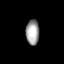
Tissue: lung
Cell type: Epithelial cells
Senescence score: 0.5768
Nuclear area (px): 330
Mean DAPI intensity: 158.821